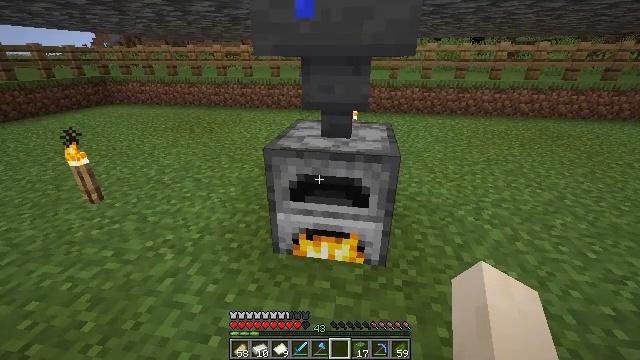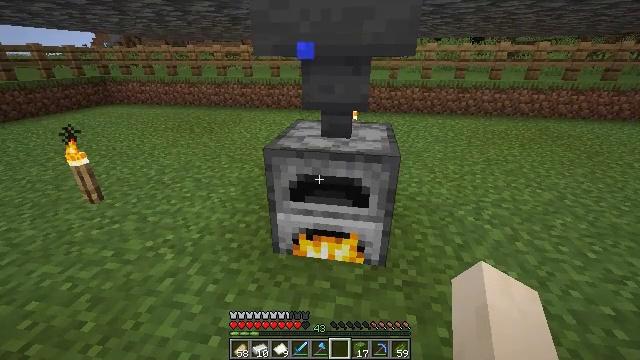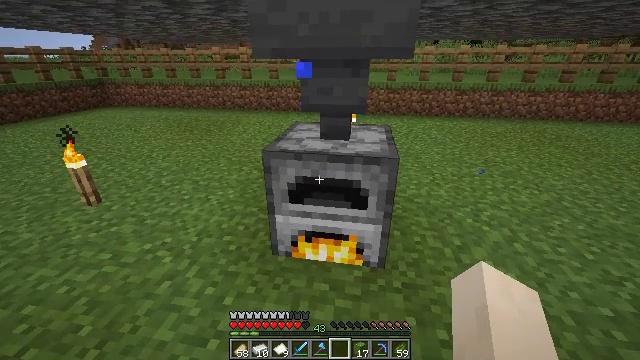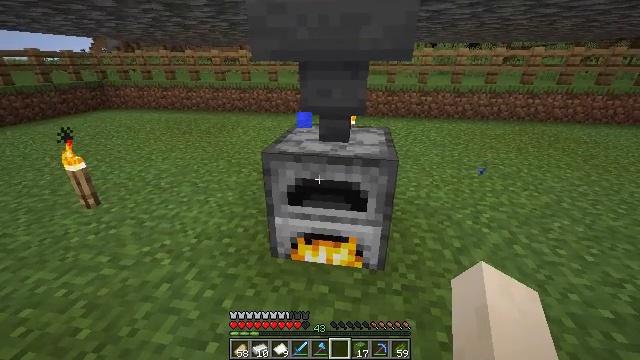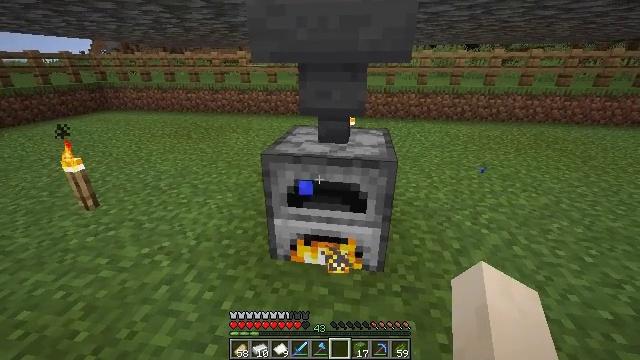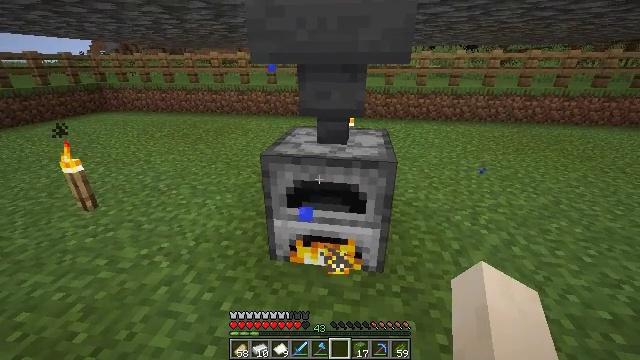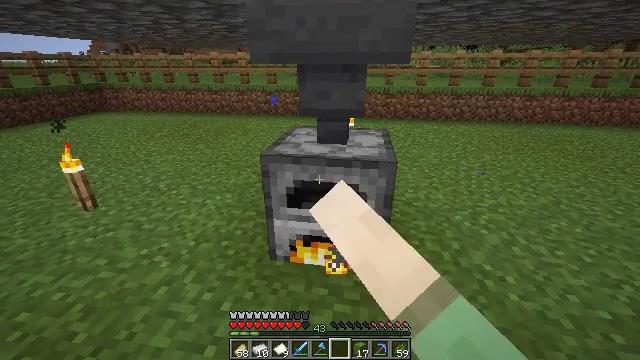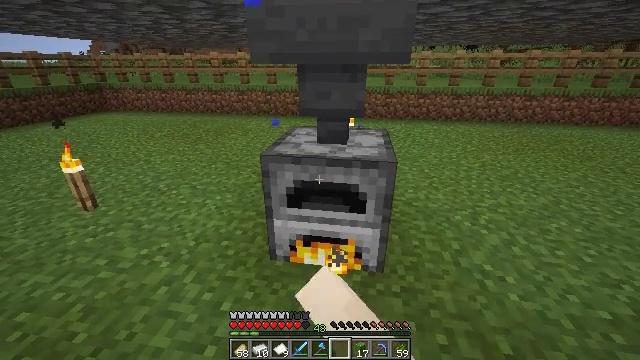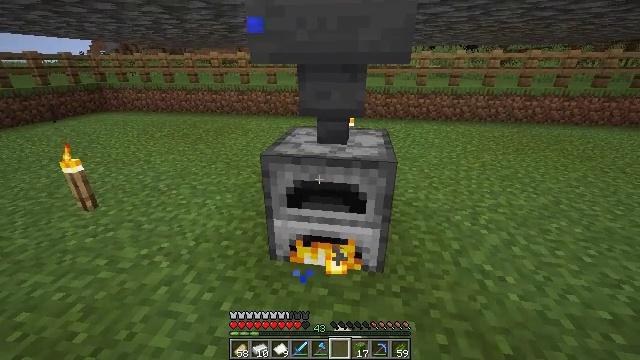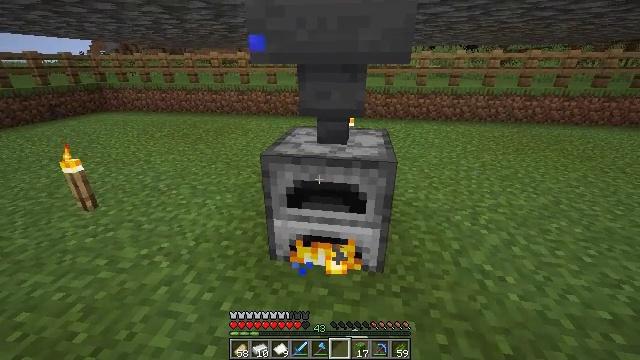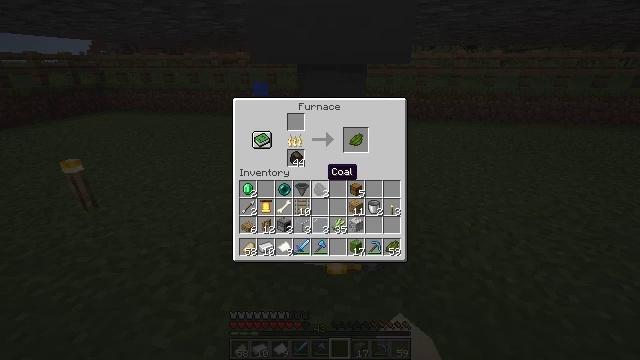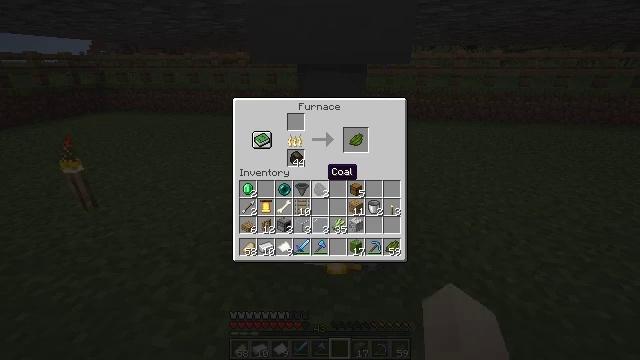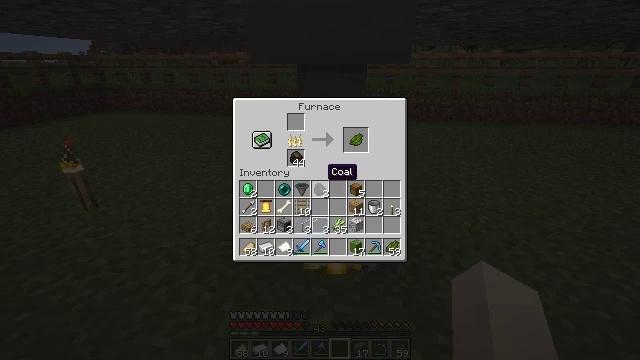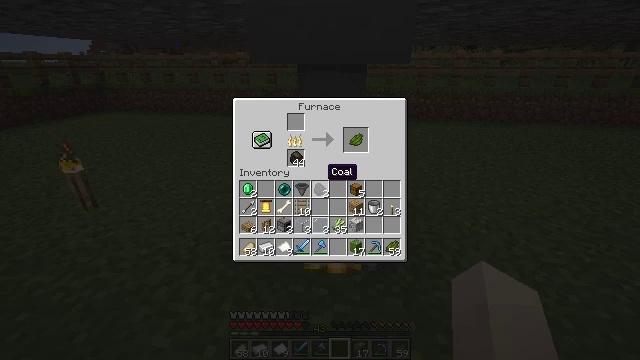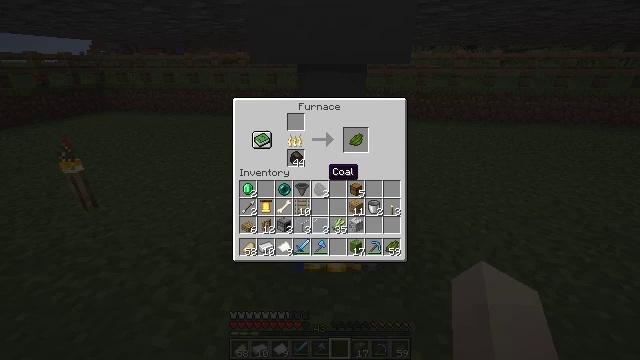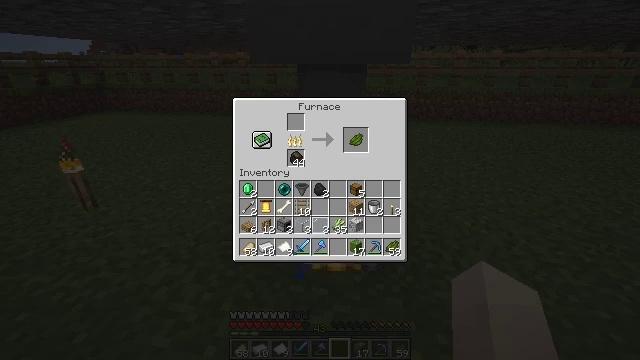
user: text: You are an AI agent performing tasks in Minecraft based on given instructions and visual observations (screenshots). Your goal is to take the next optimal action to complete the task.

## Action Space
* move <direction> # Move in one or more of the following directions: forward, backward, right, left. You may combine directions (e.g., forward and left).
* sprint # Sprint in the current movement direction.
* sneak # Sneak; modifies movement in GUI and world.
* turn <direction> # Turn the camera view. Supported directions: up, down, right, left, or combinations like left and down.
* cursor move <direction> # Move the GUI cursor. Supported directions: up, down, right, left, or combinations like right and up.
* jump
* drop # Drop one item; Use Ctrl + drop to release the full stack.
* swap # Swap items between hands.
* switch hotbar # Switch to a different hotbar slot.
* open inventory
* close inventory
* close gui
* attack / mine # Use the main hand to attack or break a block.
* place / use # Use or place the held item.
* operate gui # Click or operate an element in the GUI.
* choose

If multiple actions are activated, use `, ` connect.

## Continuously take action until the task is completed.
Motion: motion action
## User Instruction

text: Get green dye by smelting cactus in a furnace.
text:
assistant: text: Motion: no_op
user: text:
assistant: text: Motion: no_op
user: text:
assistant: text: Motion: no_op
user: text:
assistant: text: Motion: no_op
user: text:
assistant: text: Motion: use / place
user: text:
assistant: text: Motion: use / place
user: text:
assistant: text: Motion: use / place
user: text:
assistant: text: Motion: use / place
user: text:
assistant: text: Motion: no_op
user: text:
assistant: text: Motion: no_op
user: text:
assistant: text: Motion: no_op
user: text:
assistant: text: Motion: no_op
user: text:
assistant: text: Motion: no_op
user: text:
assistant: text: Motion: no_op
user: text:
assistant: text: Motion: cursor move right
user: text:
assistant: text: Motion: cursor move right
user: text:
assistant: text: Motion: no_op
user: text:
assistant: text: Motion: no_op
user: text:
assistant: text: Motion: no_op
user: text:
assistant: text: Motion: no_op
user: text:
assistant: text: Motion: no_op
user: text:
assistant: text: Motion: no_op
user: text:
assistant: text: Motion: no_op
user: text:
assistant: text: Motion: no_op
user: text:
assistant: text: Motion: sneak
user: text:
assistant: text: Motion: sneak, cursor move down
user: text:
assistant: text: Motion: sneak, cursor move down
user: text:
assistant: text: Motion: sneak, cursor move down
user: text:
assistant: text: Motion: sneak, cursor move down
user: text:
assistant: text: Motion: sneak